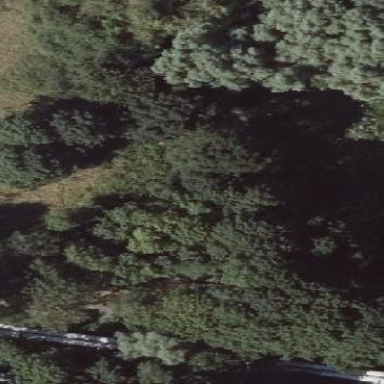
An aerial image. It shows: Forest with mix of leaf types.